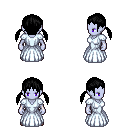
a pixel art fantasy rpg character, female body template, dark elf, purple skin, underdress, white pants, black twin-tailed hairstyle, brown shoes, four views (front, back, left, right), 2x2 character sprite sheet, small pixel art, hard edges, no anti-aliasing